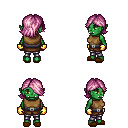
a pixel art fantasy rpg character, female body template, orc, green skin, leather chest armor, metal pants, pink swoop hairstyle, gold gloves, brown slippers, four views (front, back, left, right), 2x2 character sprite sheet, small pixel art, hard edges, no anti-aliasing